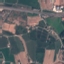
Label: PermanentCrop